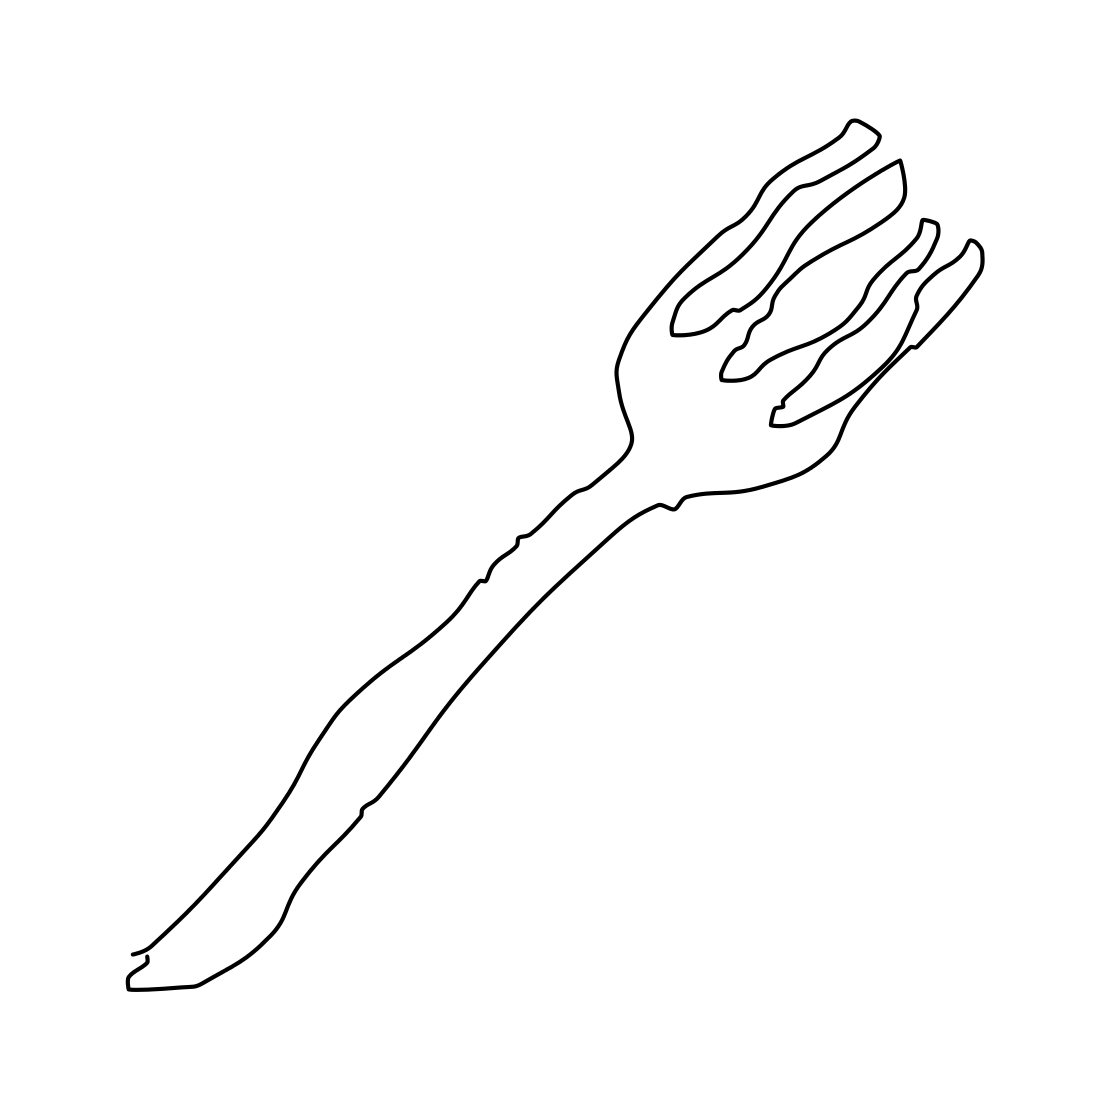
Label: fork